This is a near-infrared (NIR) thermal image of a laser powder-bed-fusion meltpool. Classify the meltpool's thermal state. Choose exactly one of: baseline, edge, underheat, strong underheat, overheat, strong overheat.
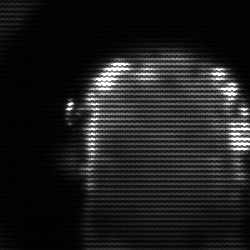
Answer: baseline